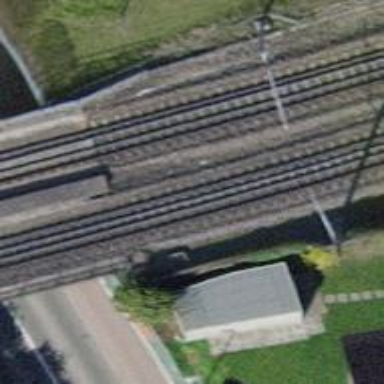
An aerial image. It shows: Railway bridge with electrified tracks and single contact line.